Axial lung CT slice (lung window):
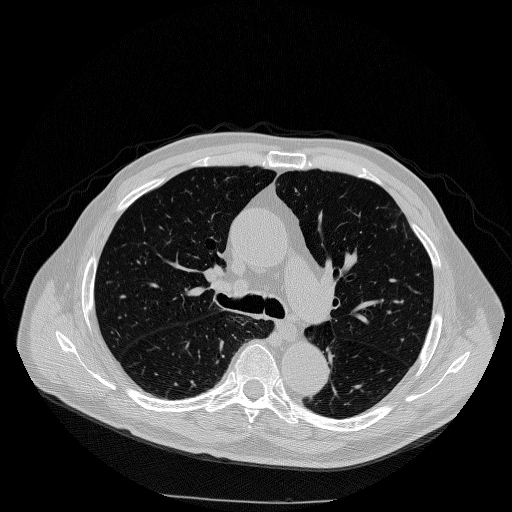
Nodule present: no